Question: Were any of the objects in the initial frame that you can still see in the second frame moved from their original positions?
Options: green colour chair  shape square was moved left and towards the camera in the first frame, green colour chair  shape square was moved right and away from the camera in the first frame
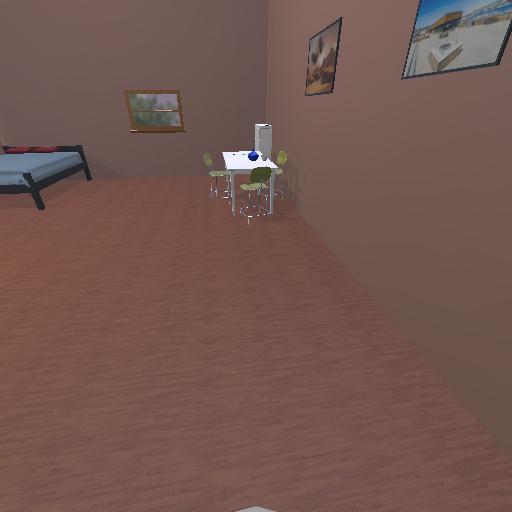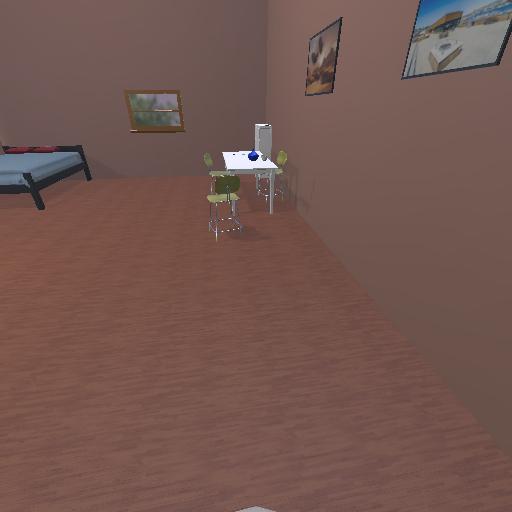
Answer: green colour chair  shape square was moved left and towards the camera in the first frame